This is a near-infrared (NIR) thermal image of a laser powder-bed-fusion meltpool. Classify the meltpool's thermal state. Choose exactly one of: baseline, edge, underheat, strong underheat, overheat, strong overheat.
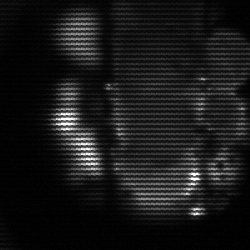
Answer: strong underheat